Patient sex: F
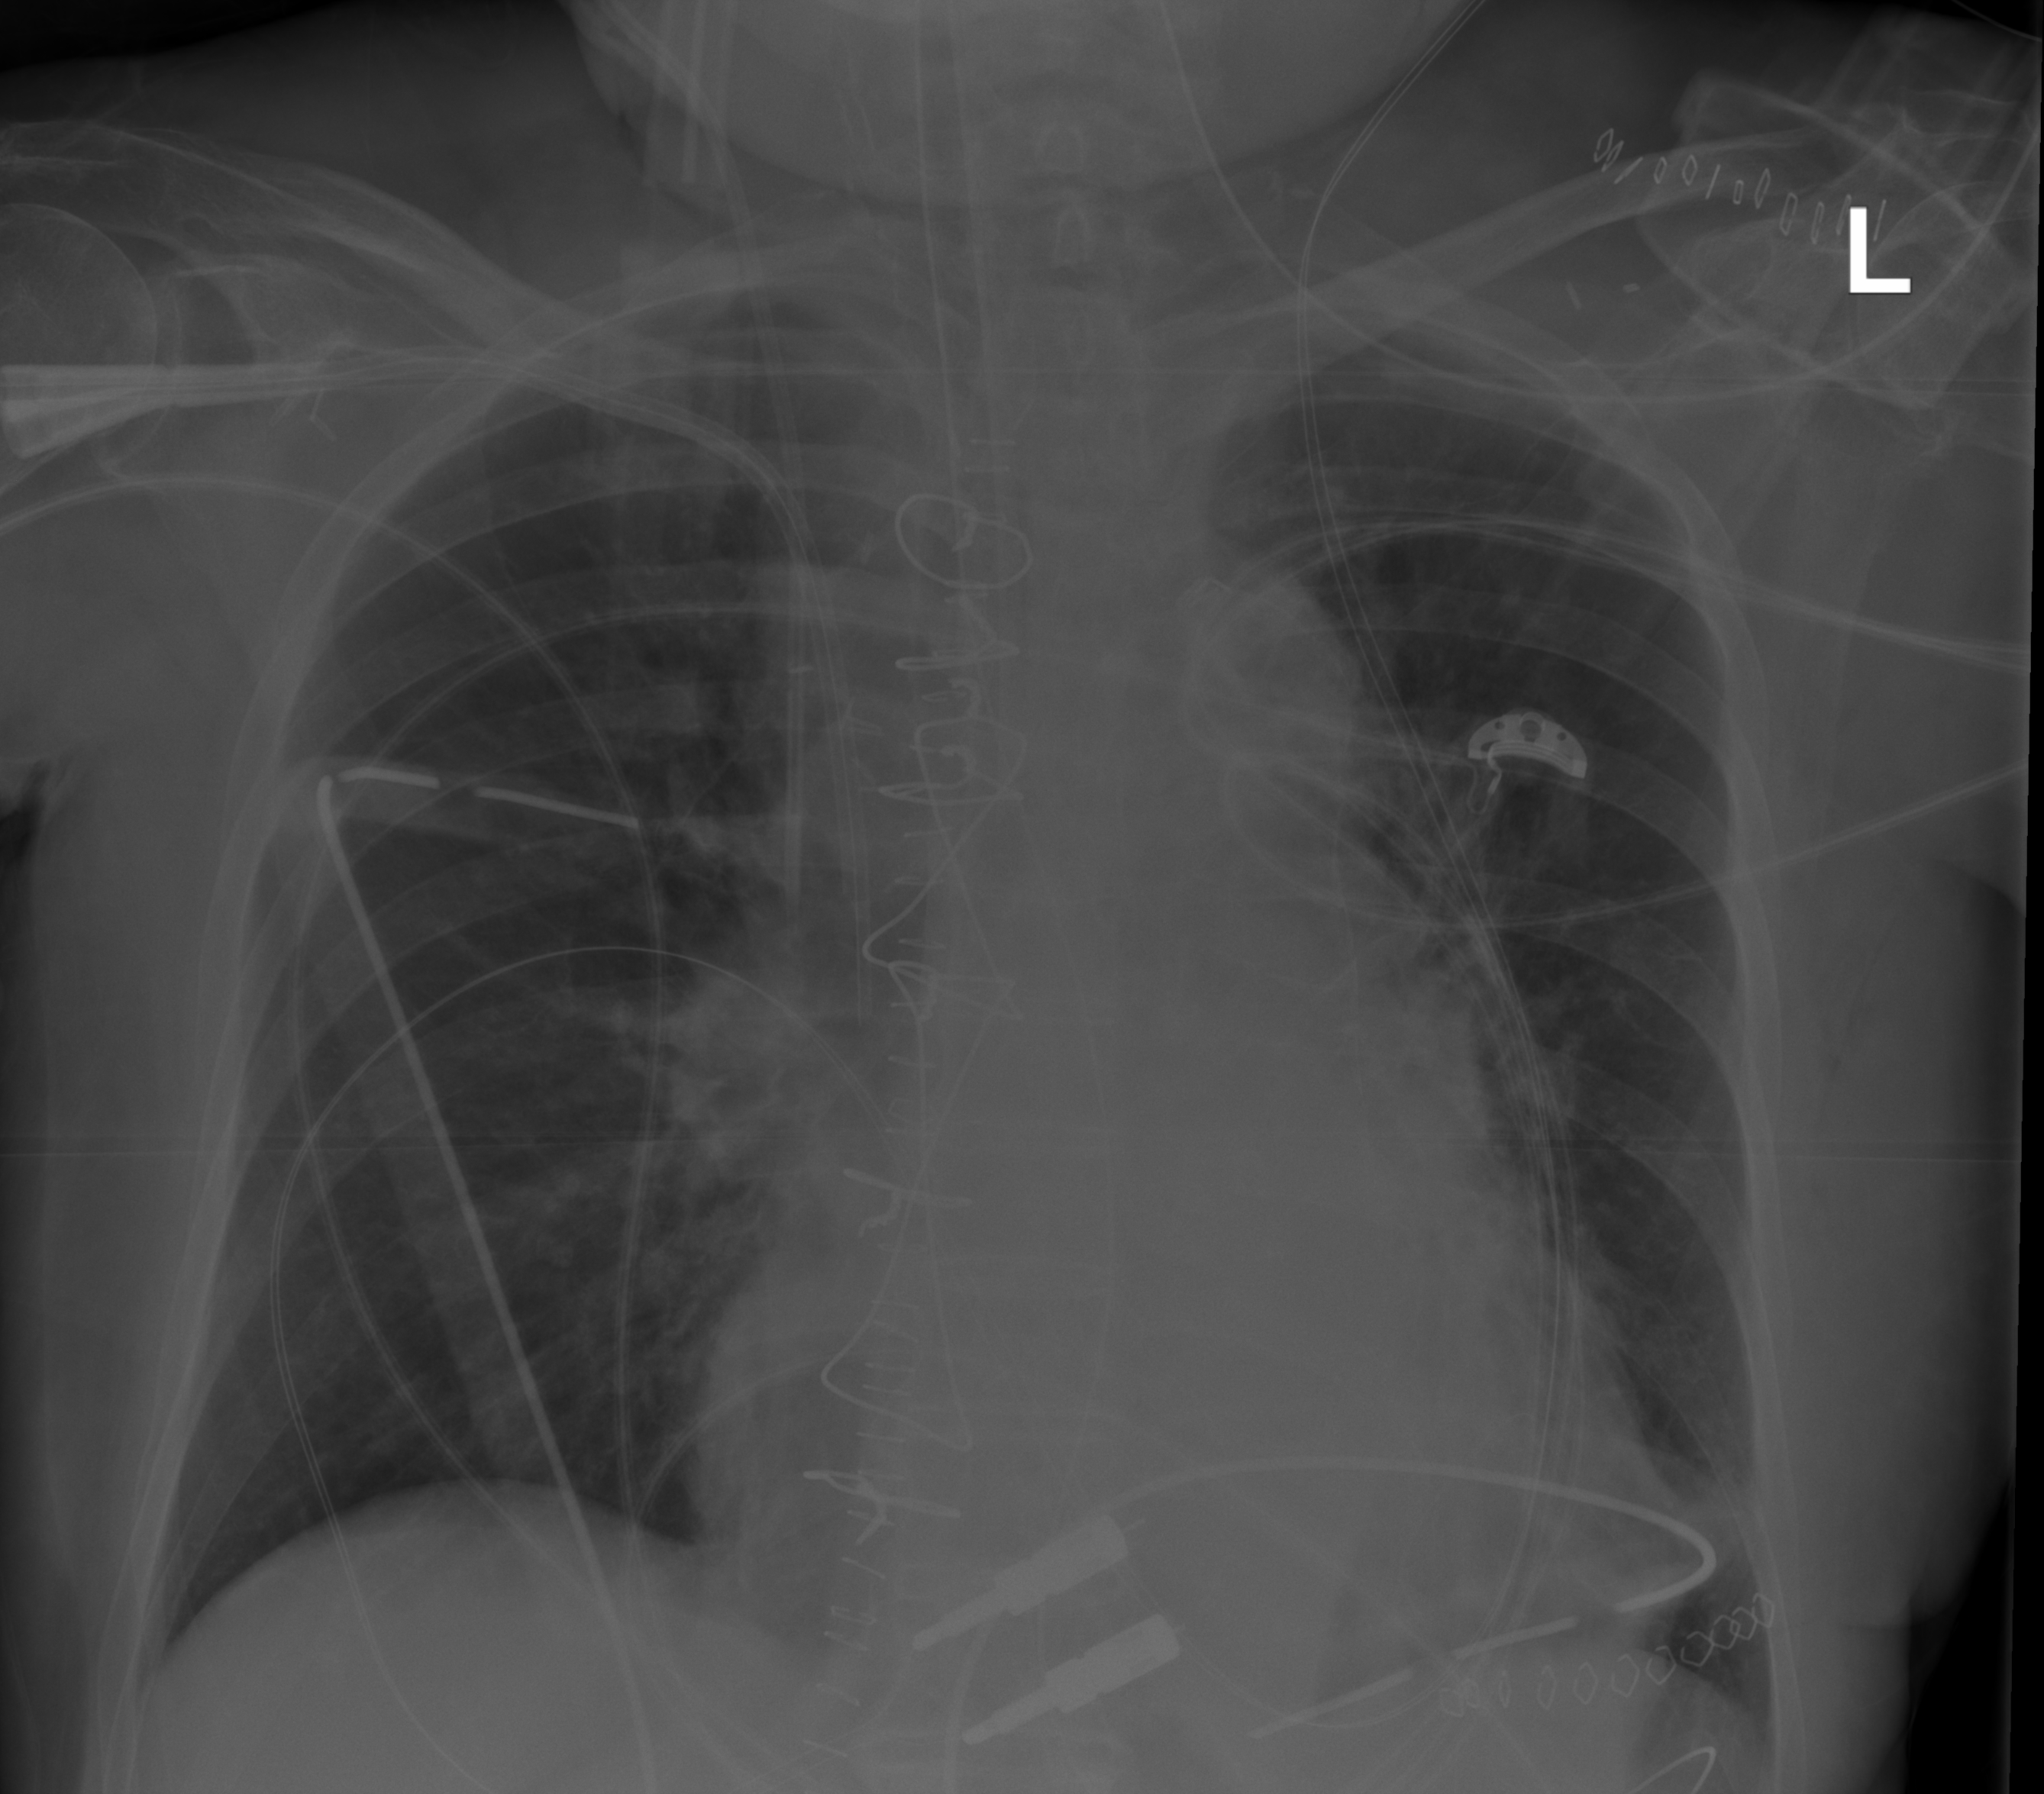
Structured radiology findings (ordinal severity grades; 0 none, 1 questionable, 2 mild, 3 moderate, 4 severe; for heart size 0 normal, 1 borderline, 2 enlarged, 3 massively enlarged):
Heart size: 2
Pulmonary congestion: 2
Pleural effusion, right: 0
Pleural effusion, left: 0
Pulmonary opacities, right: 0
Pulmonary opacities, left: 0
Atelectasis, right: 0
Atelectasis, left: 0